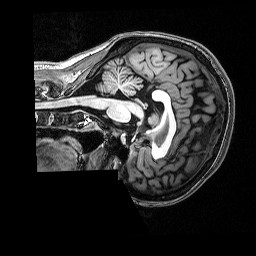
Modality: T1w
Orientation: sagittal
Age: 22
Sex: female
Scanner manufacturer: siemens
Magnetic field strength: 3 T
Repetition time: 2.53 s
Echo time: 0.00339 s